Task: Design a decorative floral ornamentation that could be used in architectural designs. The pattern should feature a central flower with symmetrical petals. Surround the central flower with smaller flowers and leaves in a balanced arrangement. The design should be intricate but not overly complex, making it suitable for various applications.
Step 291:
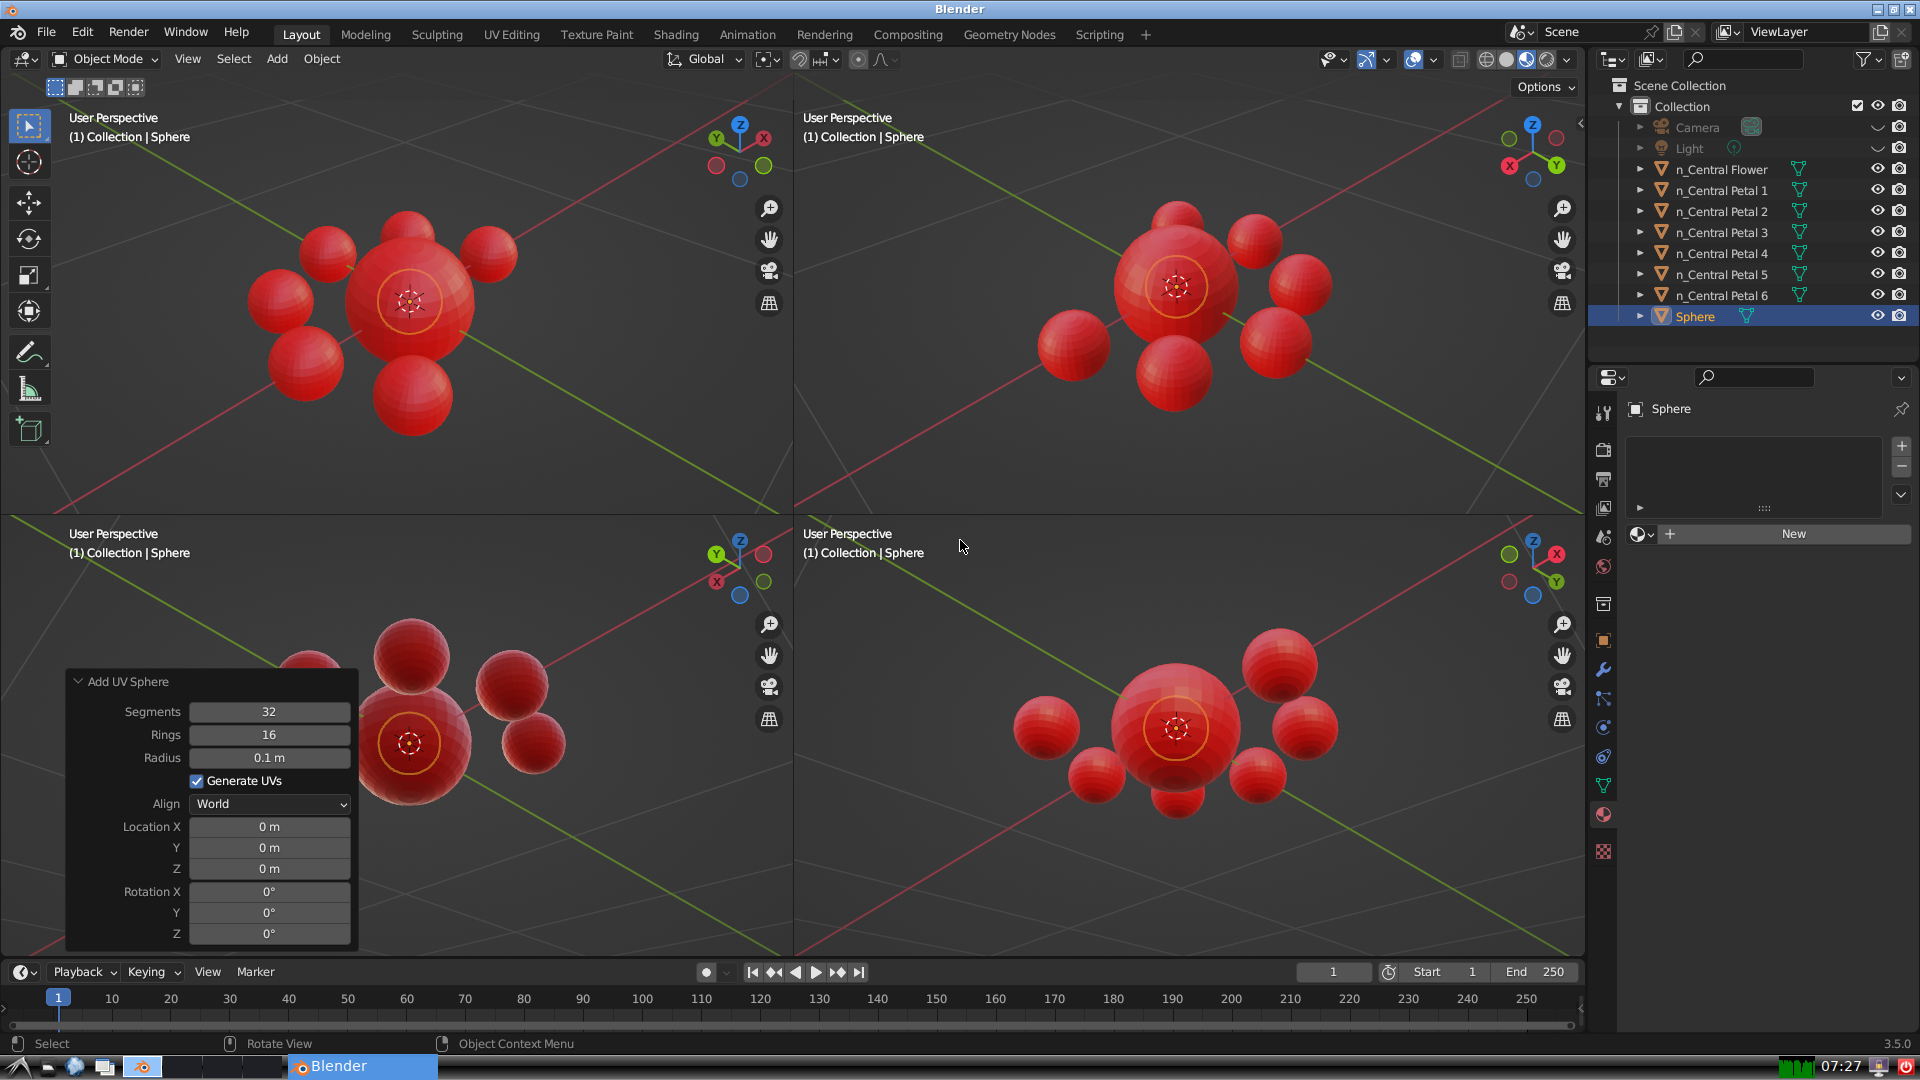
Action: {"key_press": ['Ctrl, Home']}